Aerial crown-view tile of a tropical tree (Barro Colorado Island, Panama), acquired 20250217:
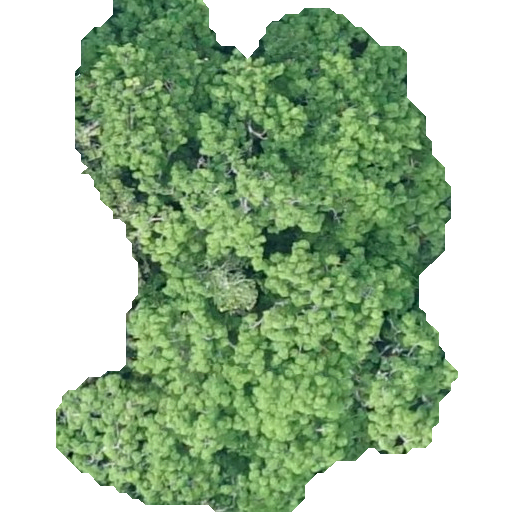
Species: Ceiba pentandra
GBIF accepted scientific name: Ceiba pentandra
Crown area: 232.969 m²